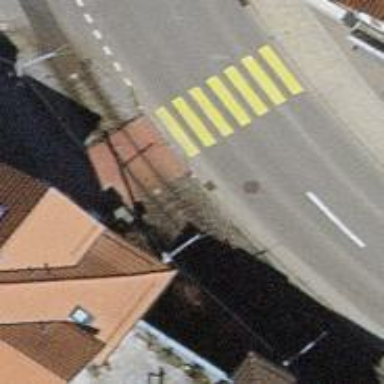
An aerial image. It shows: Crossing for the railway.